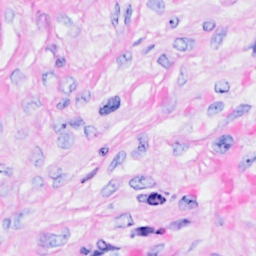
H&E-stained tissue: Breast